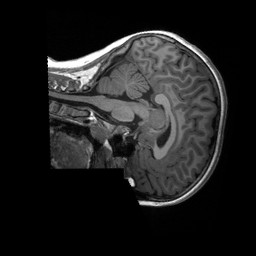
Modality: T1w
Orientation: sagittal
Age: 9
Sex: female
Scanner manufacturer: siemens
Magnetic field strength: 3 T
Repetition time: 2.3 s
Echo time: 0.00232 s